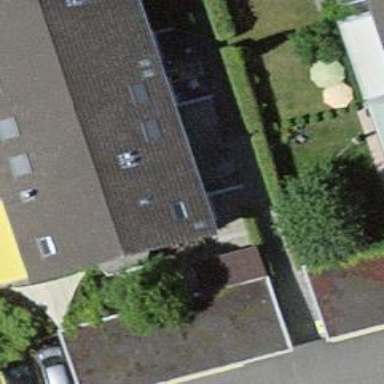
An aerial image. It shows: Building with tile roof.